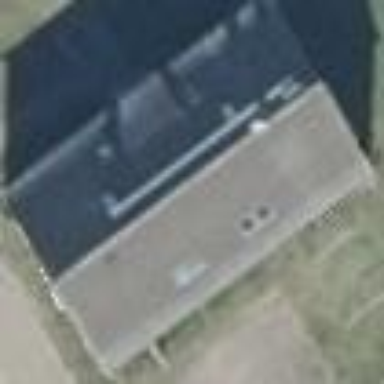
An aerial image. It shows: Residential building with gabled roof oriented along direction.